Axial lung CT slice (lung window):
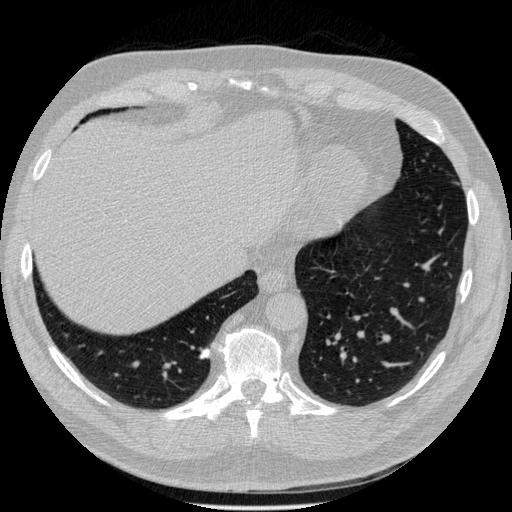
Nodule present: yes
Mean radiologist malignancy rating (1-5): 1.75